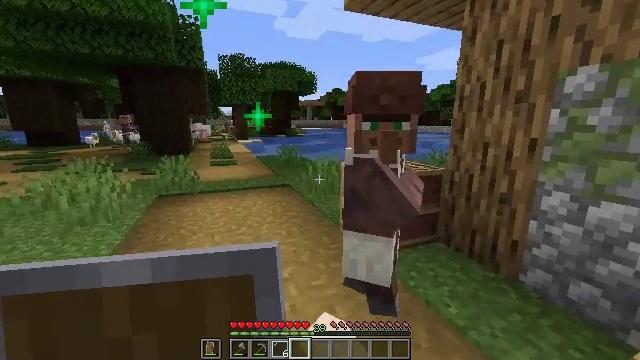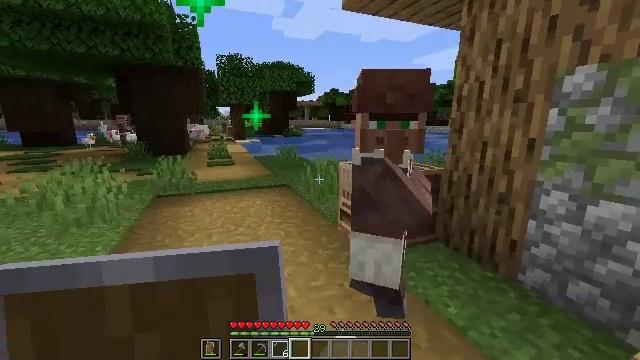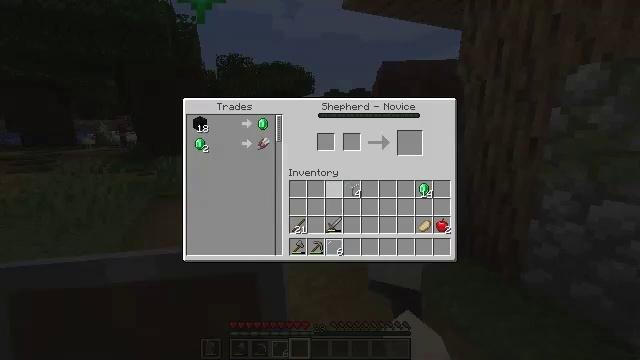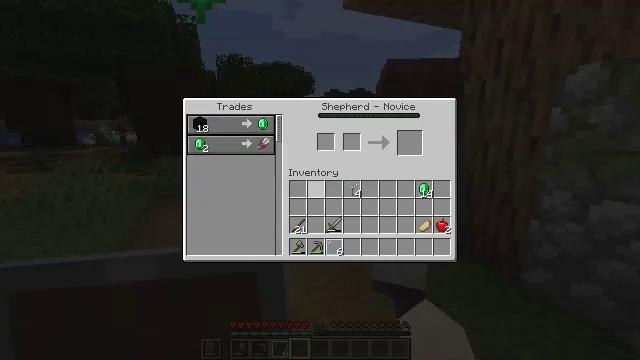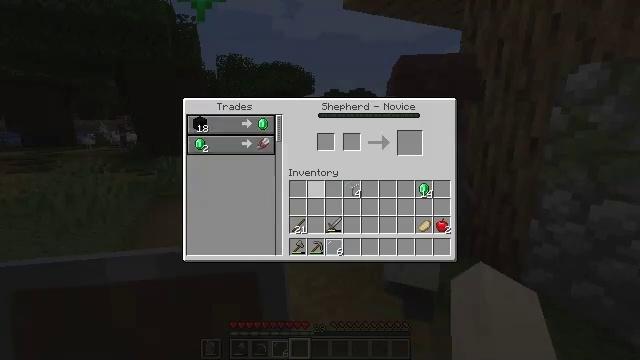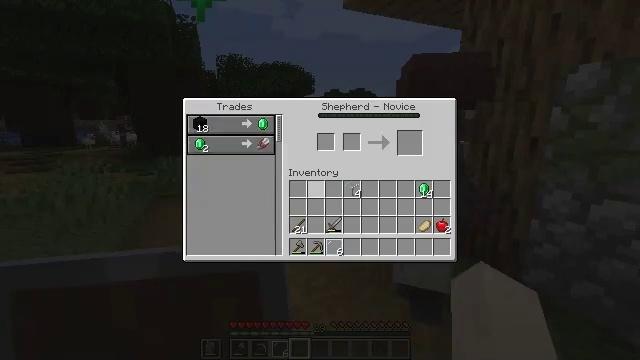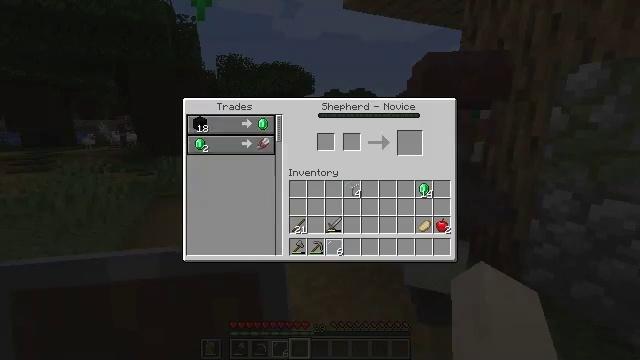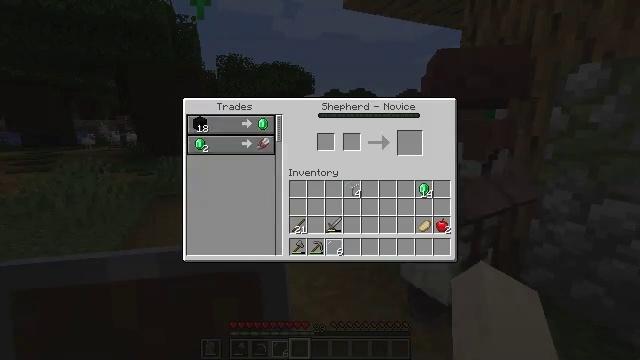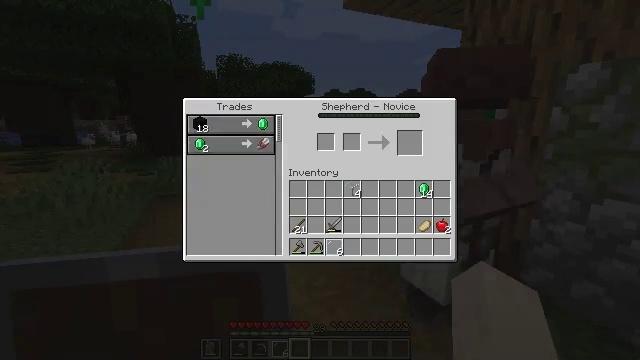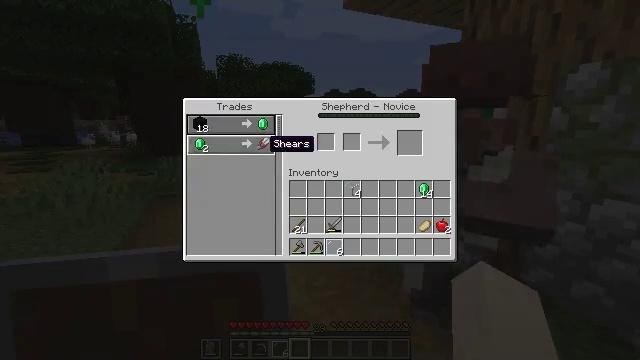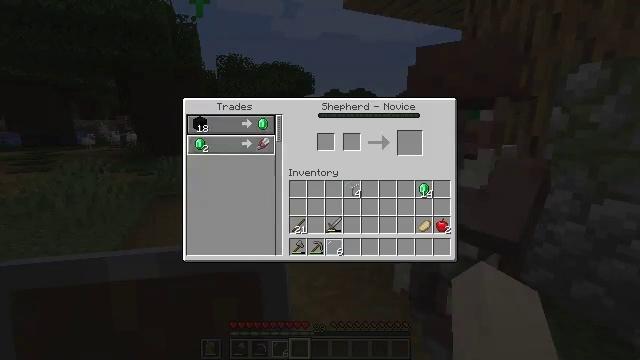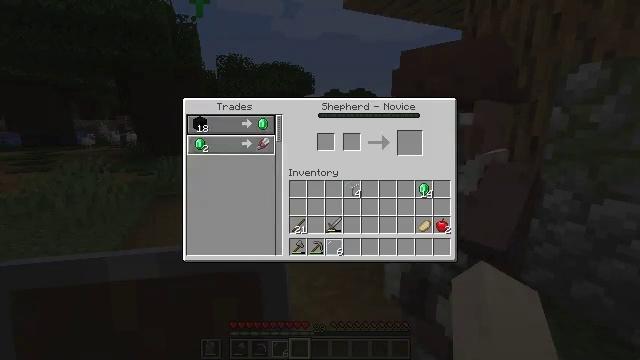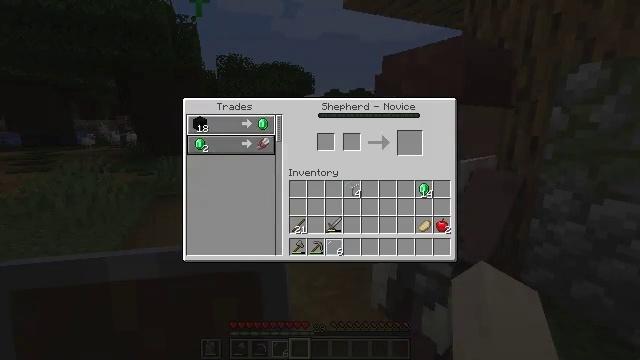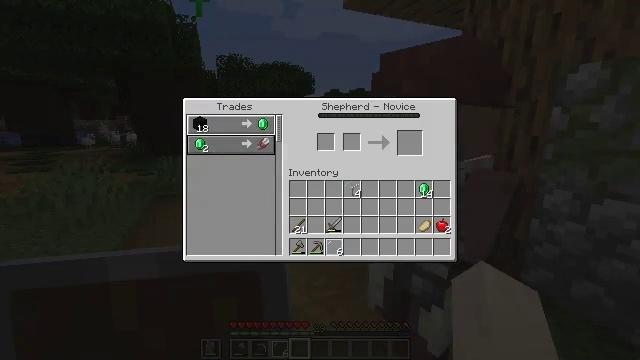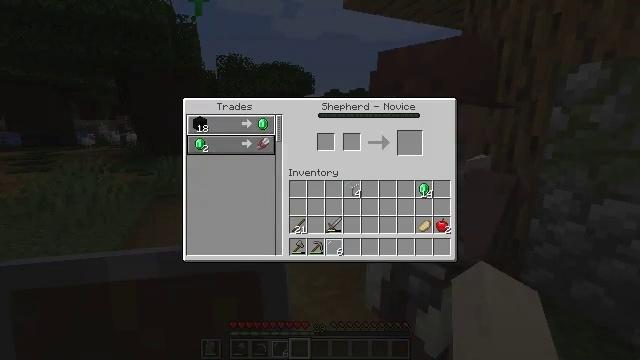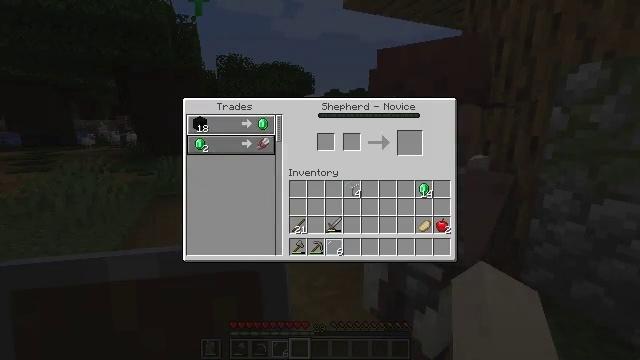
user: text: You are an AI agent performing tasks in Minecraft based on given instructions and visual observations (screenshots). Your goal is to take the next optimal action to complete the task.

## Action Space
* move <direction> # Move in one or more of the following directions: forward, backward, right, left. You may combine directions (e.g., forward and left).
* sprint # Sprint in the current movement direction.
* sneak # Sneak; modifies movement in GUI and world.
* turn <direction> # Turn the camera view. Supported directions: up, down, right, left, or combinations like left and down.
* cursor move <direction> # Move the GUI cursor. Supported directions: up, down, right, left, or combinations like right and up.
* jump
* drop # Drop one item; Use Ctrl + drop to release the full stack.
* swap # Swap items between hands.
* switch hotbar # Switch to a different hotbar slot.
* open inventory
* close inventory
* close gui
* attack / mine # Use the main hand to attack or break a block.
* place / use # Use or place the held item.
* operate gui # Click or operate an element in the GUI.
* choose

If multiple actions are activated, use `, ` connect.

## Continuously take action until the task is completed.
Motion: motion action
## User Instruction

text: Recycle the loom from its place.
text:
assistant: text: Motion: no_op
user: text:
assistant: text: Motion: cursor move right, open gui
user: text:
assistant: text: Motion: no_op
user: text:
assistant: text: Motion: no_op
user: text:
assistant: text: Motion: no_op
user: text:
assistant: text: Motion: no_op
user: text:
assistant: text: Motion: cursor move left
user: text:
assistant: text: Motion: cursor move left and up
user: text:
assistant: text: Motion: cursor move left and up
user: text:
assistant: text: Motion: cursor move left and up
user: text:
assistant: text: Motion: cursor move left and up
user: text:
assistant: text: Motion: cursor move left
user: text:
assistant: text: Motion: no_op
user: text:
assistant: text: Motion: no_op
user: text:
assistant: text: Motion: no_op
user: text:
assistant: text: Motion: no_op
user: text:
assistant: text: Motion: no_op
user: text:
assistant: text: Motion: no_op
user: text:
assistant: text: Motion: no_op
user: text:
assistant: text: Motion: no_op
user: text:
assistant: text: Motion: close gui
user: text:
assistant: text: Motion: open inventory
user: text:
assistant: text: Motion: turn left
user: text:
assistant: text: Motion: turn left
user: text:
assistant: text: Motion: turn left
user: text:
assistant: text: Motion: move forward and move left
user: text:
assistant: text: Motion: move forward and move left
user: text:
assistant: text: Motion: move forward and move left, turn right and down
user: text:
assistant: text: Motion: move forward and move left, turn right and down
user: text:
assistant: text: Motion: move forward and move left, turn right and down